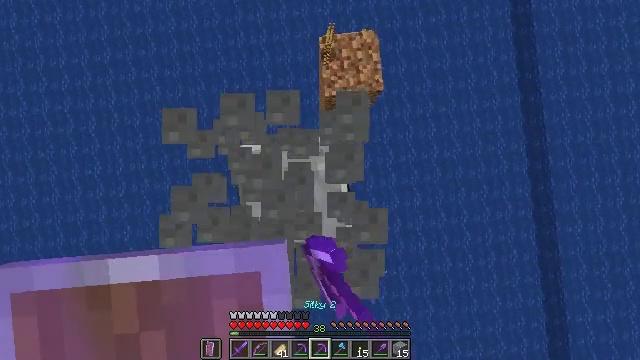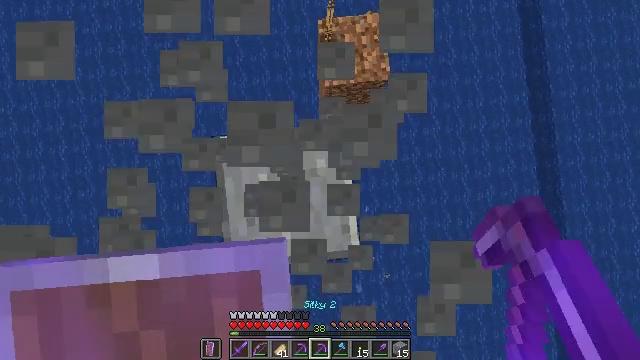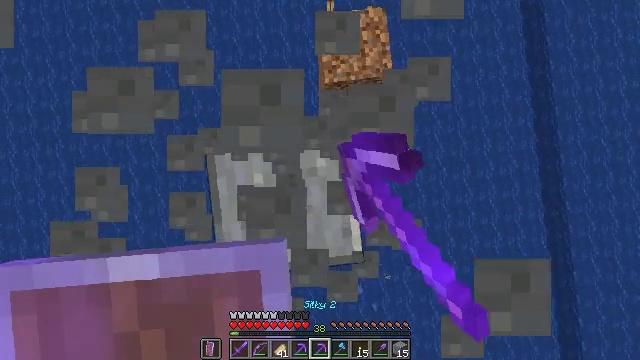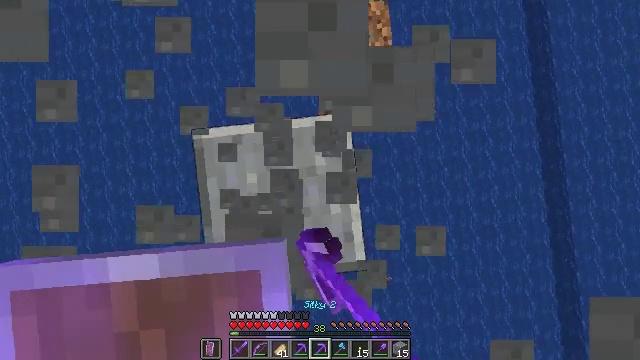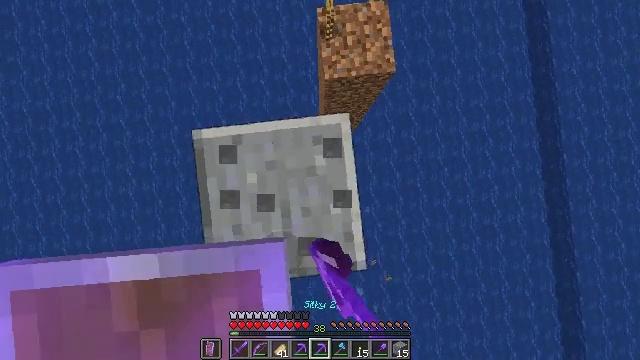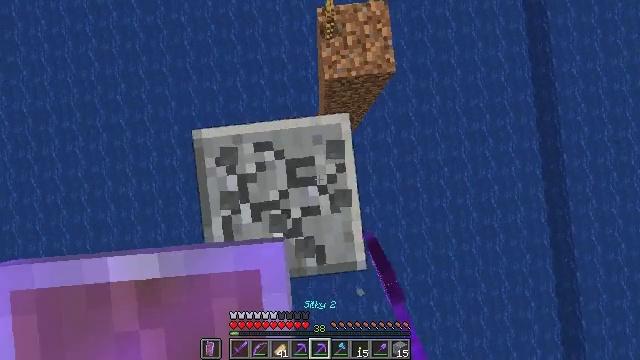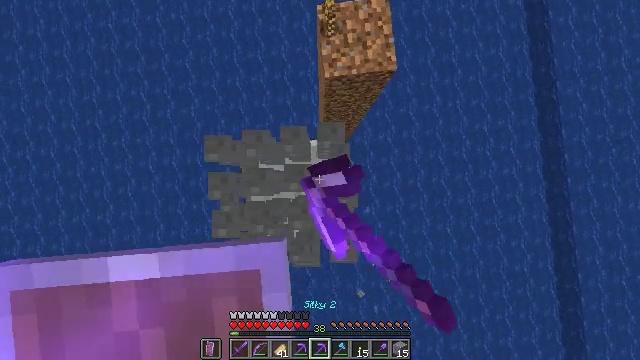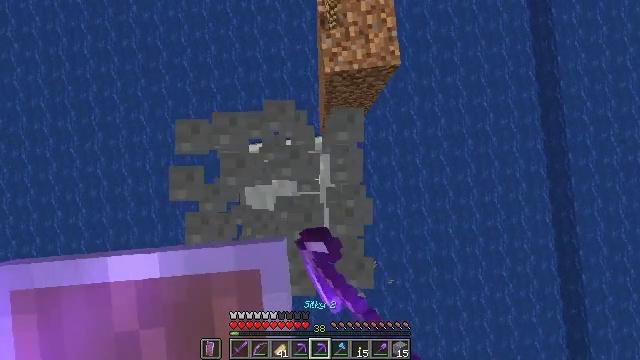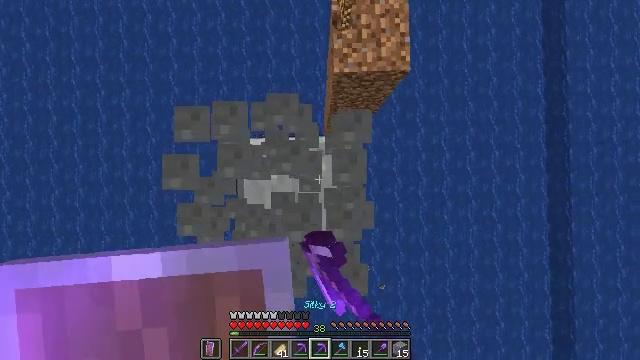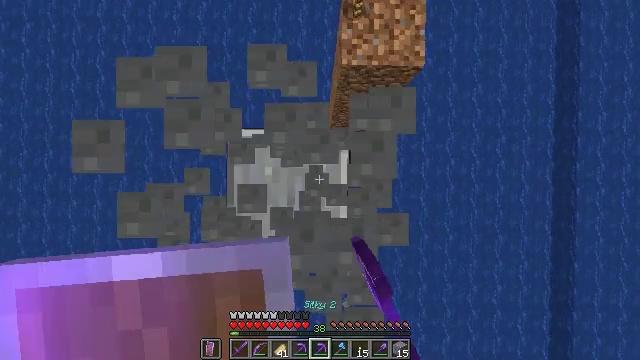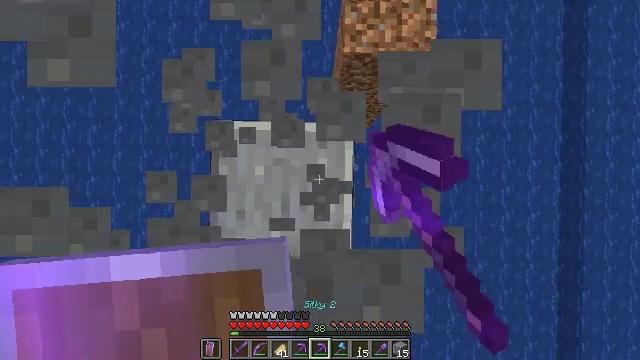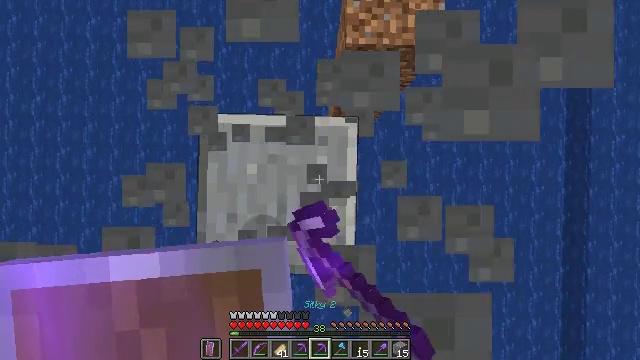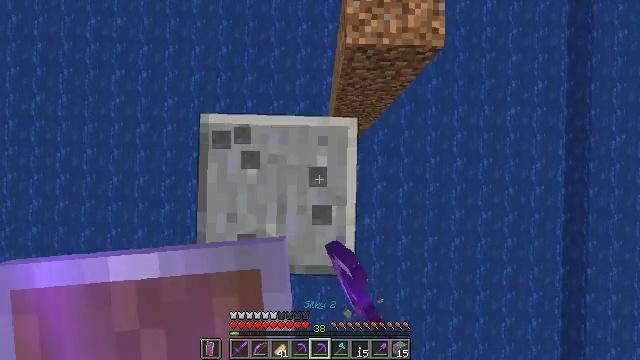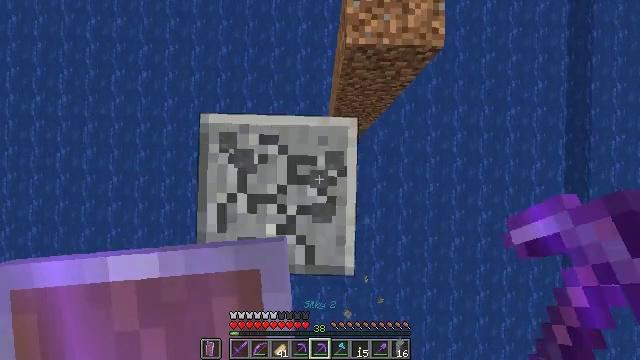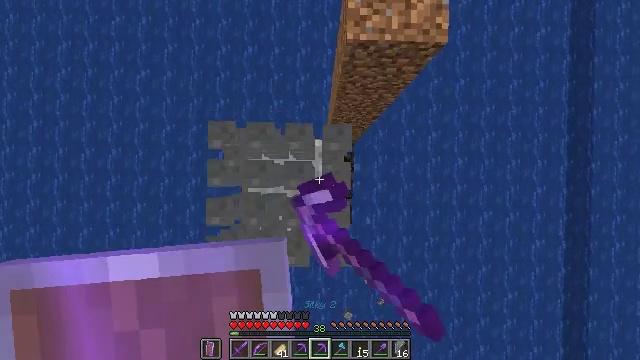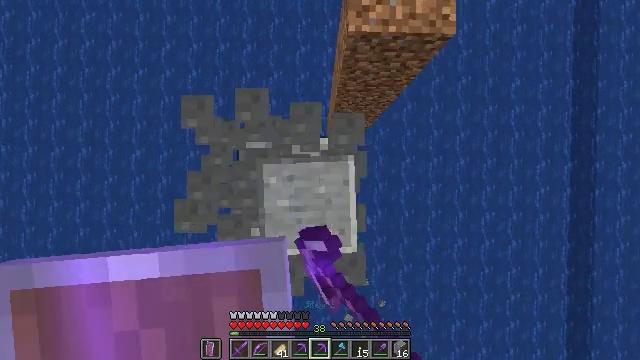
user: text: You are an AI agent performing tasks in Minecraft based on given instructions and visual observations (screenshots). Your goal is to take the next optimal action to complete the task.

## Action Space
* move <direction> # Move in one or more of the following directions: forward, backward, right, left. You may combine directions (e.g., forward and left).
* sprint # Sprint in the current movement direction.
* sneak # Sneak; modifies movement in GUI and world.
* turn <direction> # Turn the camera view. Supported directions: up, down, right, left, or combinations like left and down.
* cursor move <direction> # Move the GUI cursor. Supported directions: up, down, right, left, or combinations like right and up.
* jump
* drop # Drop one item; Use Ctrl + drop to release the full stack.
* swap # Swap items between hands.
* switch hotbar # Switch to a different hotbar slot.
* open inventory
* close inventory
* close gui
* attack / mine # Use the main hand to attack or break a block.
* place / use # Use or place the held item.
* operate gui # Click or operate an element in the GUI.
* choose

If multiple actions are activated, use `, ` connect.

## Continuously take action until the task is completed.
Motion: motion action
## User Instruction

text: Collect the polished andesite by holding left button.
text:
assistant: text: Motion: attack / mine
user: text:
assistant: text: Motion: attack / mine
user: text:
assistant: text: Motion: attack / mine
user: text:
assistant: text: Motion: attack / mine
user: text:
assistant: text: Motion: attack / mine
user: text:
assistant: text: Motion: attack / mine
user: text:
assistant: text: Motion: attack / mine
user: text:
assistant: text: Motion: turn left, attack / mine
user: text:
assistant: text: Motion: turn left, attack / mine
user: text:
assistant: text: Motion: attack / mine
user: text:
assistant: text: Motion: attack / mine
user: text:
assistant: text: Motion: attack / mine
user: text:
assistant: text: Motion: attack / mine
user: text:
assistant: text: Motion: attack / mine
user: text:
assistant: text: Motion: attack / mine
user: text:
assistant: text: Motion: attack / mine
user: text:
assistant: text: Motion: attack / mine
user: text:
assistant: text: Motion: attack / mine
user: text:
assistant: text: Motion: attack / mine
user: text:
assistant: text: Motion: attack / mine
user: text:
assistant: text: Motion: attack / mine
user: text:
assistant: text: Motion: attack / mine
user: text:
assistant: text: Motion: attack / mine
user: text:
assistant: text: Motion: attack / mine
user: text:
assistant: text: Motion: attack / mine
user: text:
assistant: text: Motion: attack / mine
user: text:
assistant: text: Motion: attack / mine